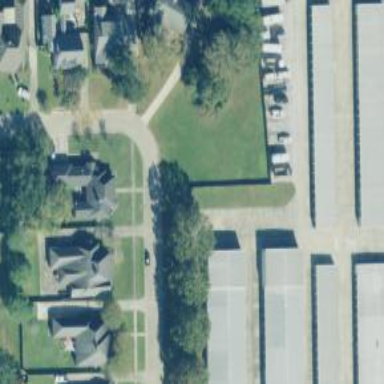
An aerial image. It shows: Residential road.